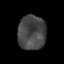
Tissue: prostate
Cell type: T cells
Senescence score: 0.3499
Nuclear area (px): 944
Mean DAPI intensity: 71.18